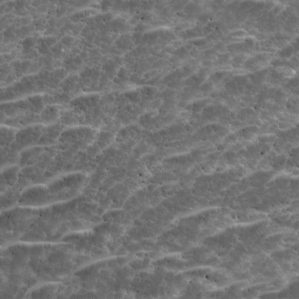
Label: non_frost